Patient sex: F
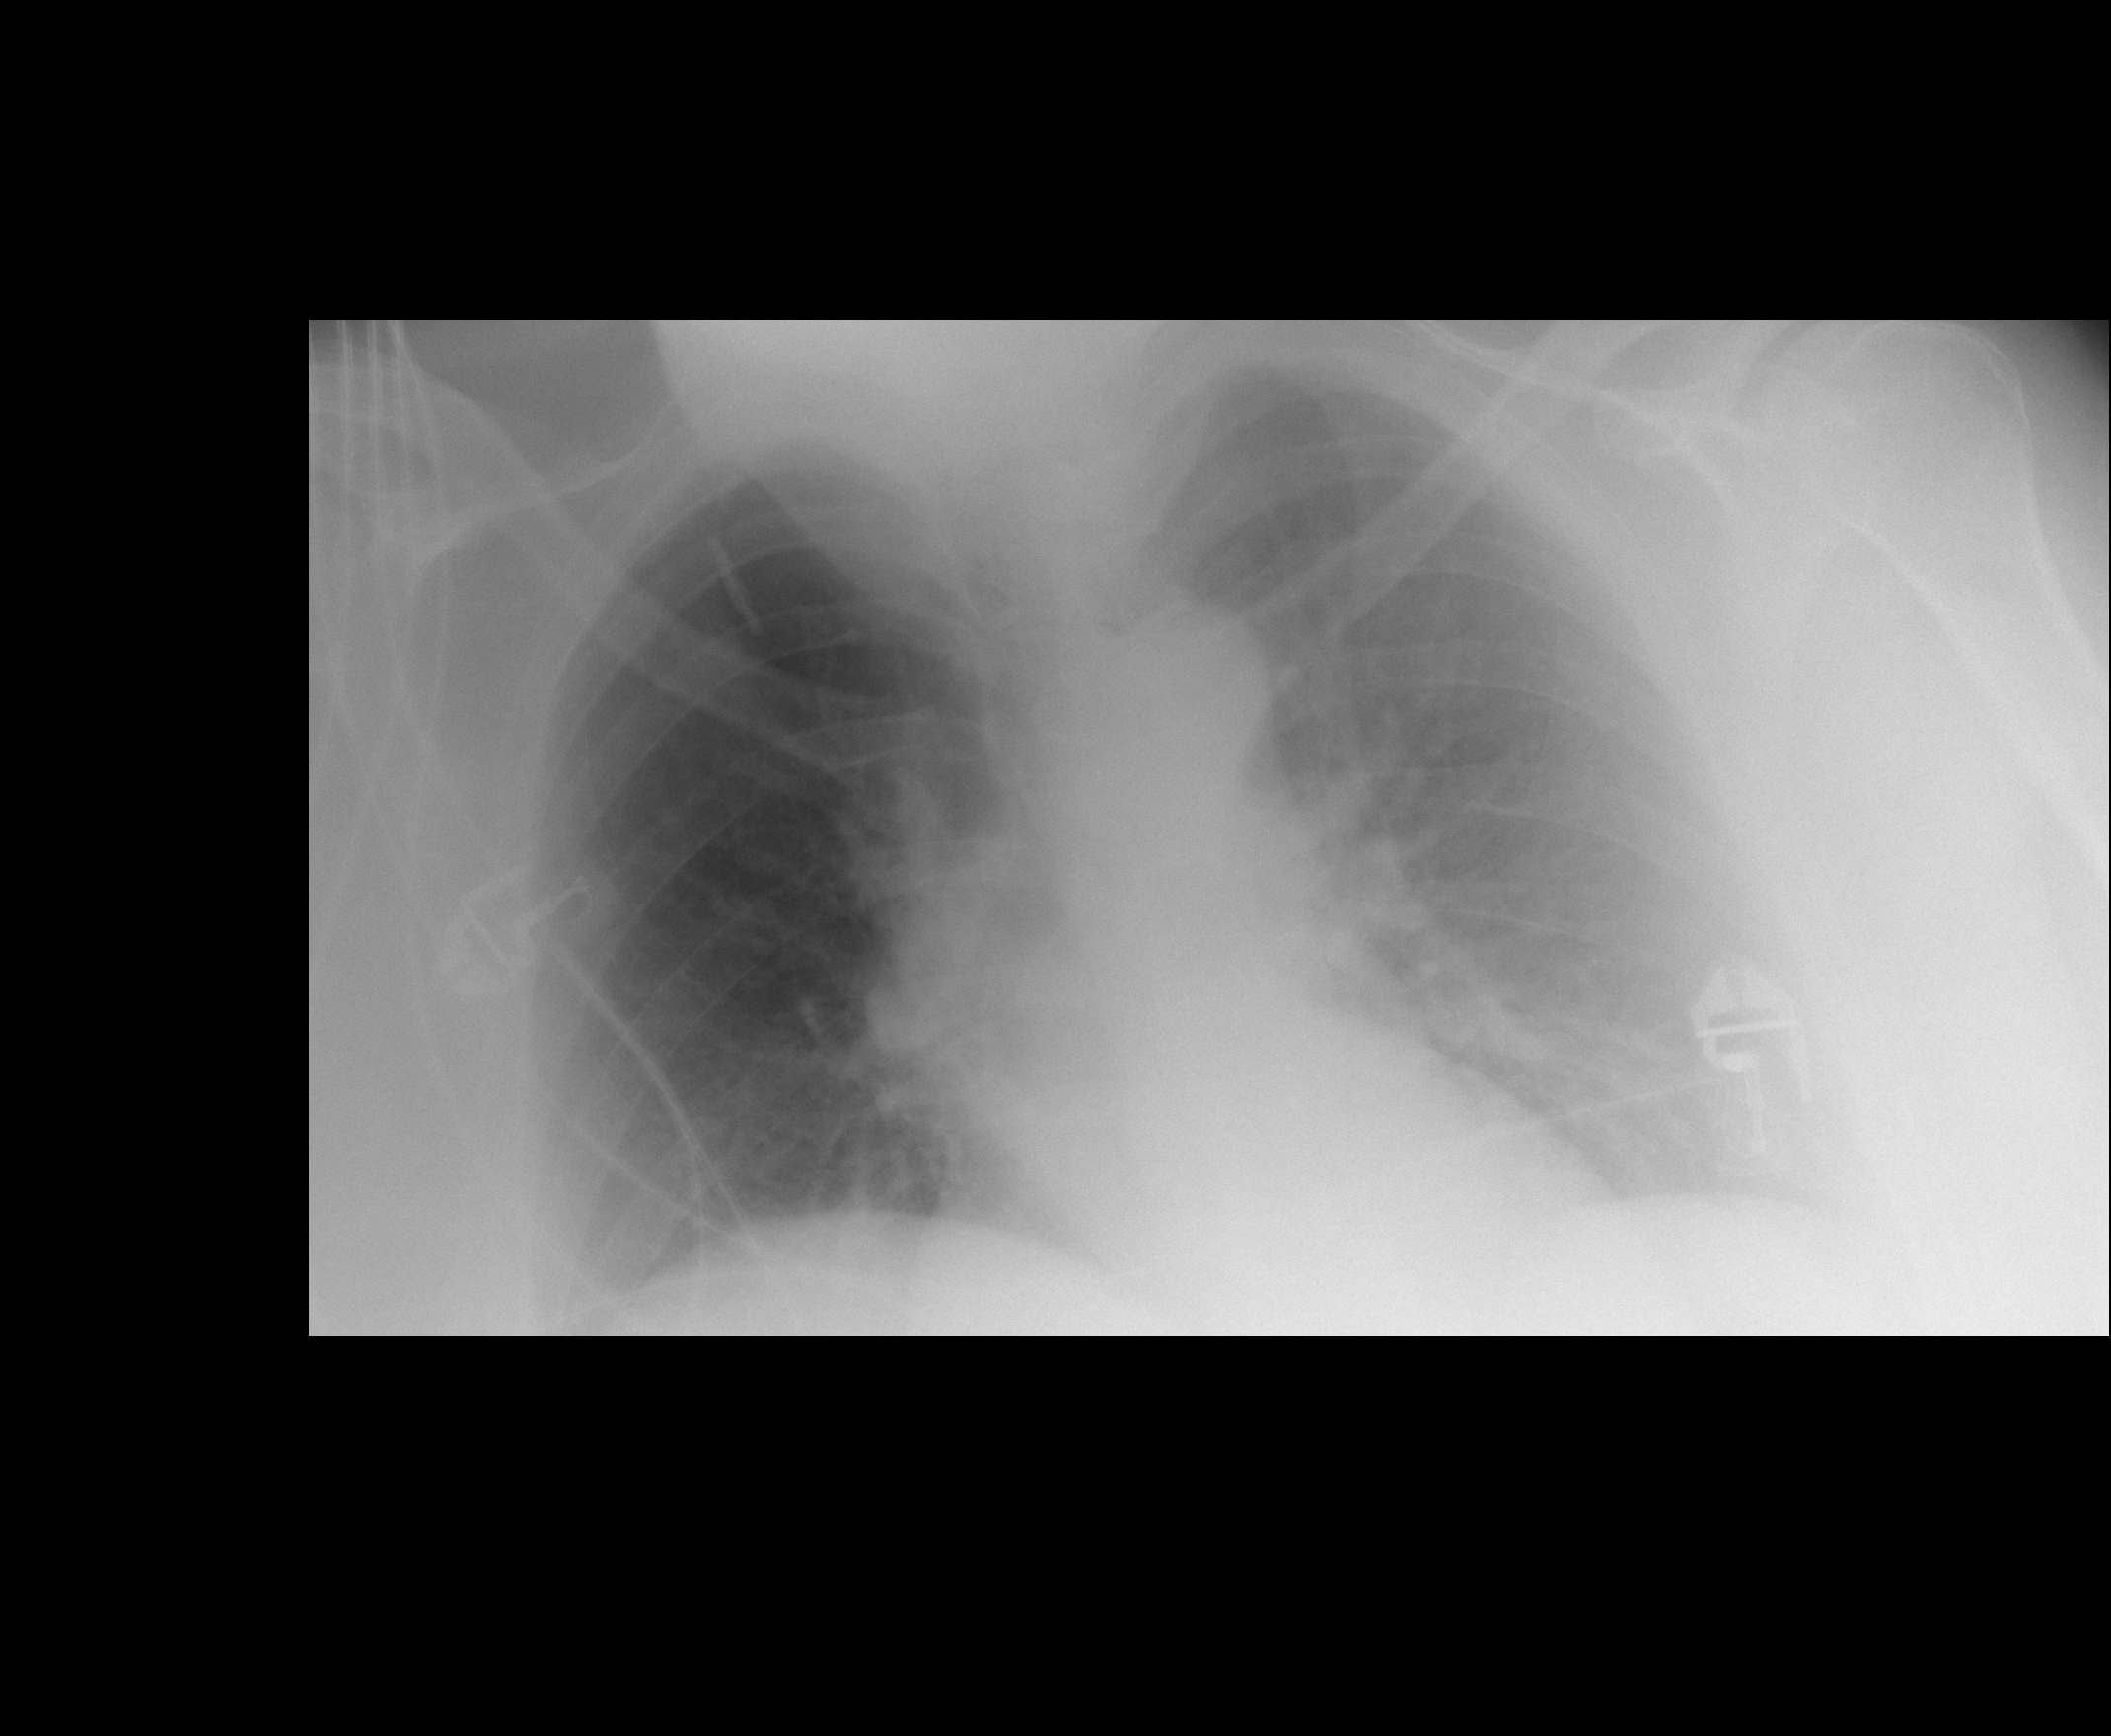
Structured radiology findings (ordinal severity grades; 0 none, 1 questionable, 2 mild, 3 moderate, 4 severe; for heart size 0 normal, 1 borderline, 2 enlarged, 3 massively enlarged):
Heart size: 1
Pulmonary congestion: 2
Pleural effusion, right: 0
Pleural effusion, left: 0
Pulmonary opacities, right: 0
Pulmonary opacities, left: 0
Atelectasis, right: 0
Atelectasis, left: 0